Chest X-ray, PA view. Patient: 76 years old, sex M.
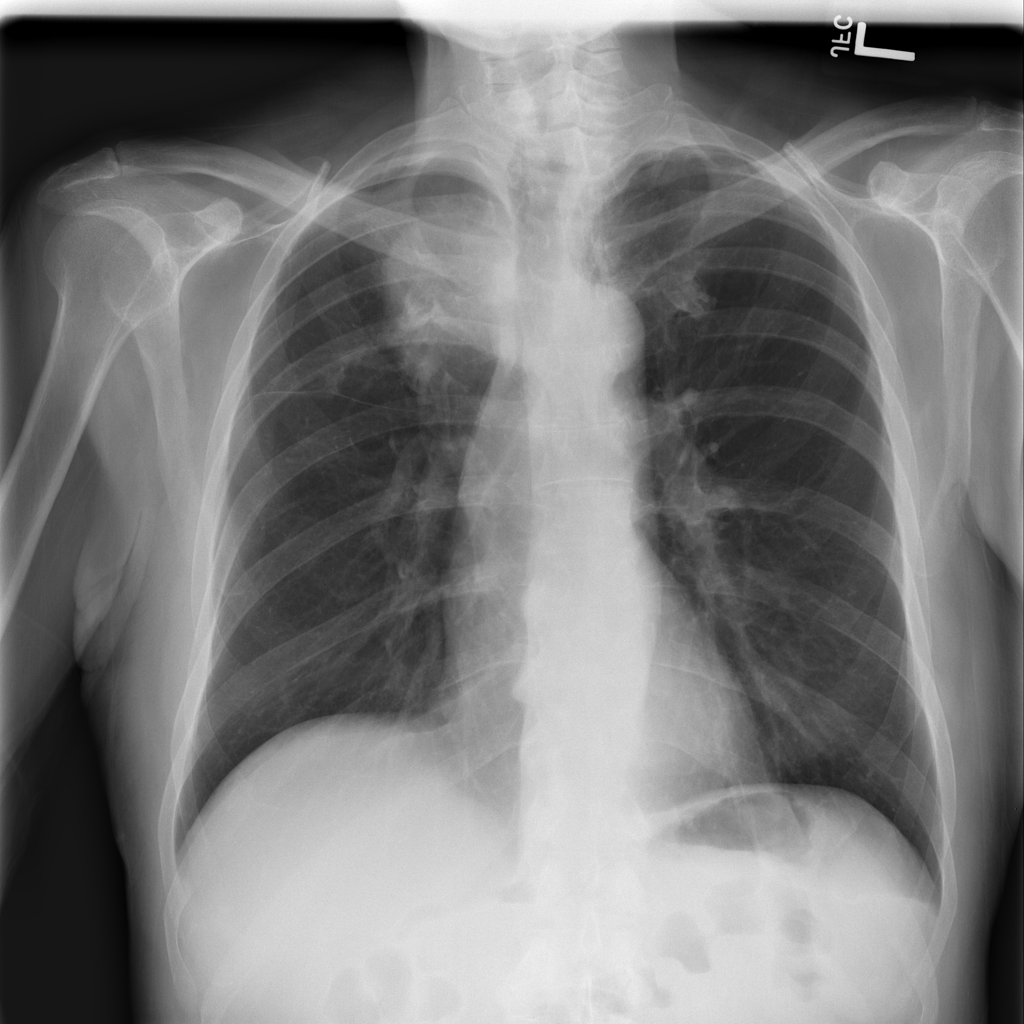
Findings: Mass